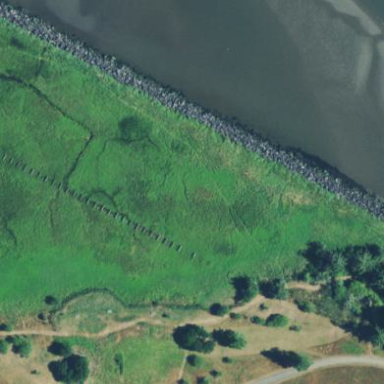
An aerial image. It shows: Breakwater structure.